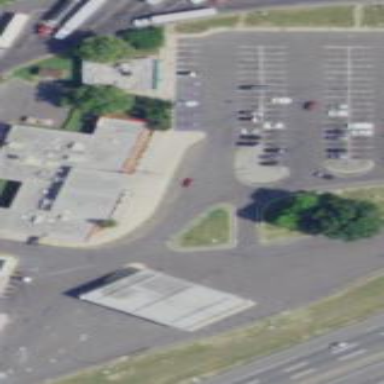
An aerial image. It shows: Building with flat roof.